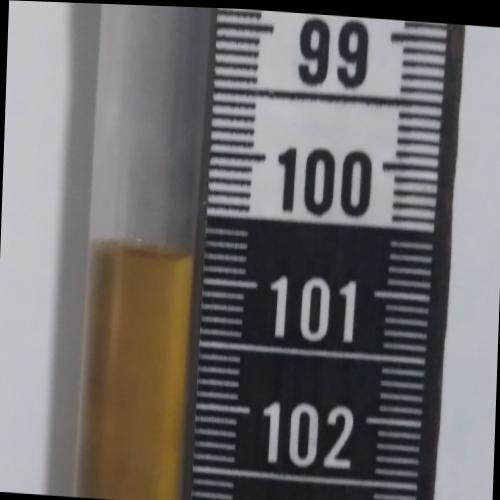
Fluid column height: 100.8 cm